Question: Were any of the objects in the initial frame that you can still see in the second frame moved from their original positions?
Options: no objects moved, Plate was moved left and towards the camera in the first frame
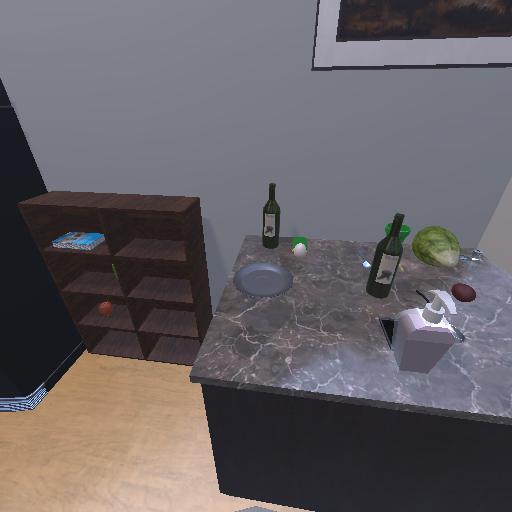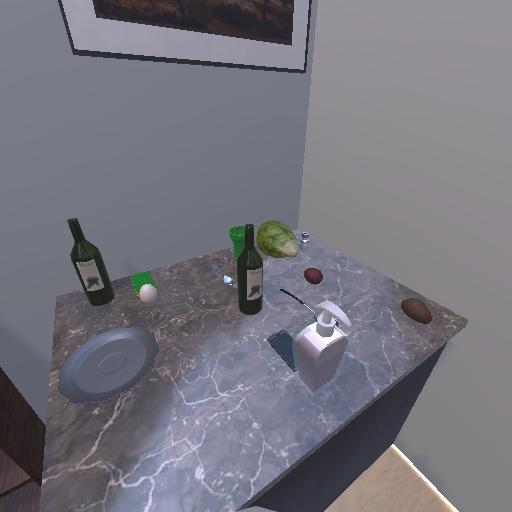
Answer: no objects moved